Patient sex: M
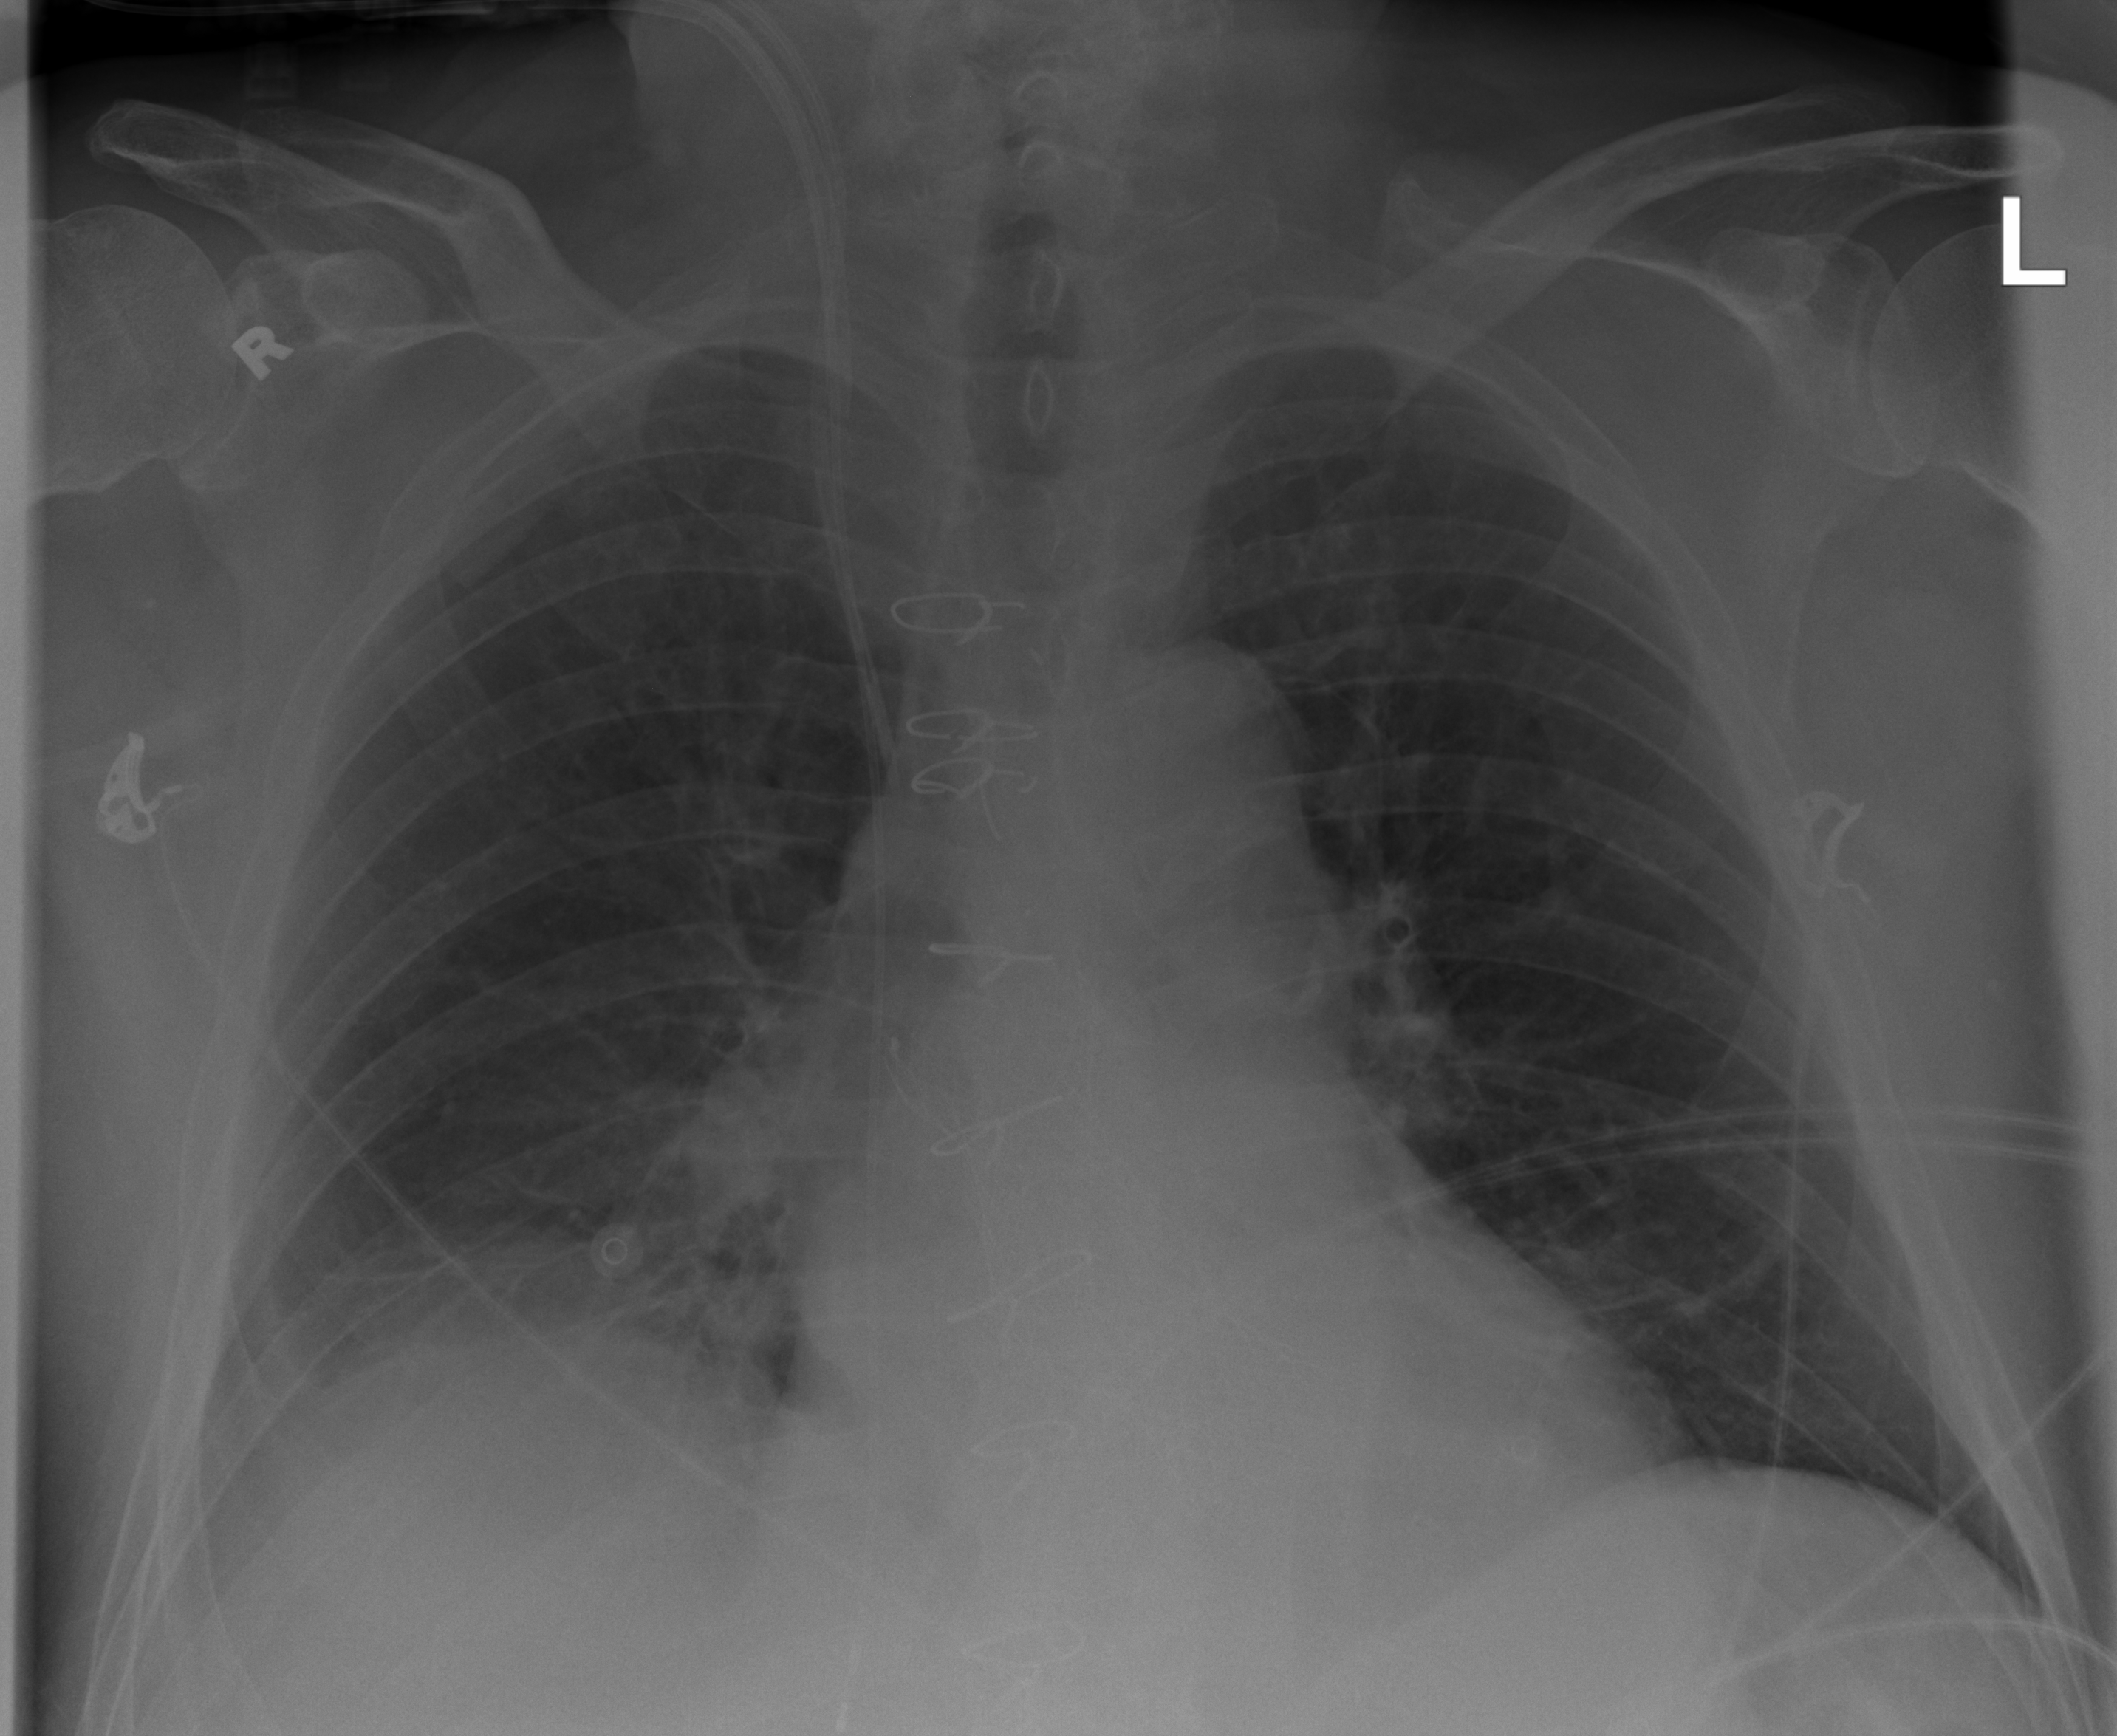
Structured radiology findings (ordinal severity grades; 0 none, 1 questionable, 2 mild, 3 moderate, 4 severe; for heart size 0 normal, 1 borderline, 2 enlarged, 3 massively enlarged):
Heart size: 1
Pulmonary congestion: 0
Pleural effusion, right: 2
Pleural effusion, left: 0
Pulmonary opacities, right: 0
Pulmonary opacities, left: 0
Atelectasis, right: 2
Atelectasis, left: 0